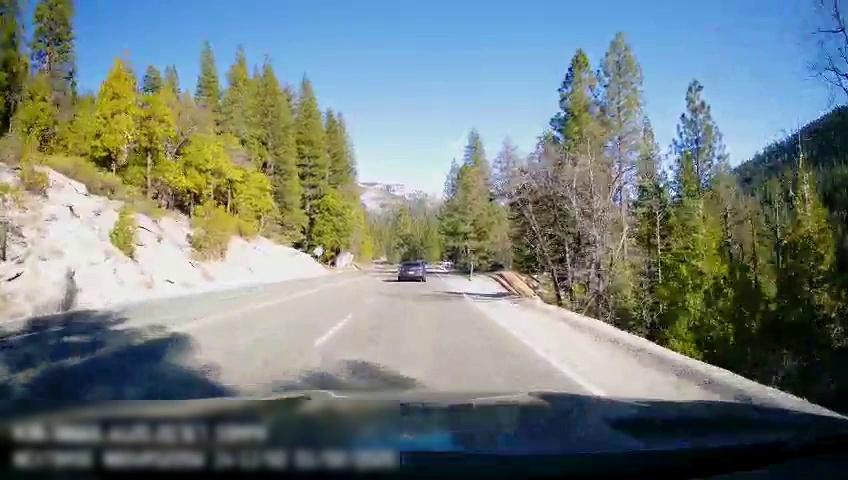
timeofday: Day
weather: Sunny
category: Drivable Space
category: Vehicles | Car
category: Lanes | Opposite Lane
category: Lanes | Current Lane
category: Lanes | Current Lane
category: Lanes | Opposite Lane
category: Lanes | Current Lane
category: Lanes | Opposite Lane